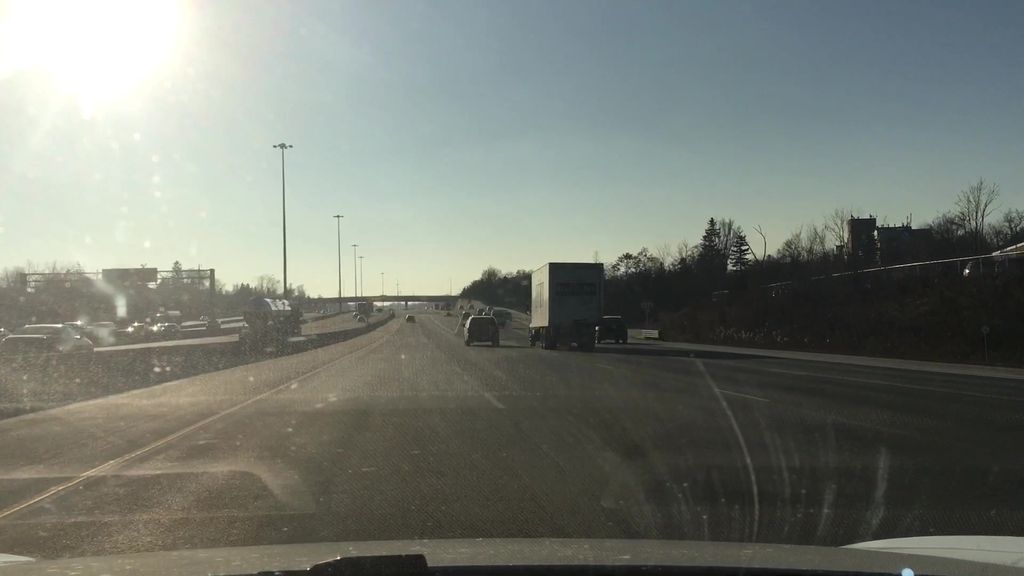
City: toronto